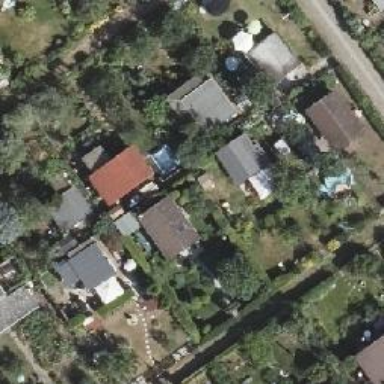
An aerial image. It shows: Plot within allotments.